Question: Very quick question here guys.
I need to change the names of
- - -

They are inside meta_key and inside wpto_postmeta
What code should i execute to change the name of those keys?
Thanks in advance.
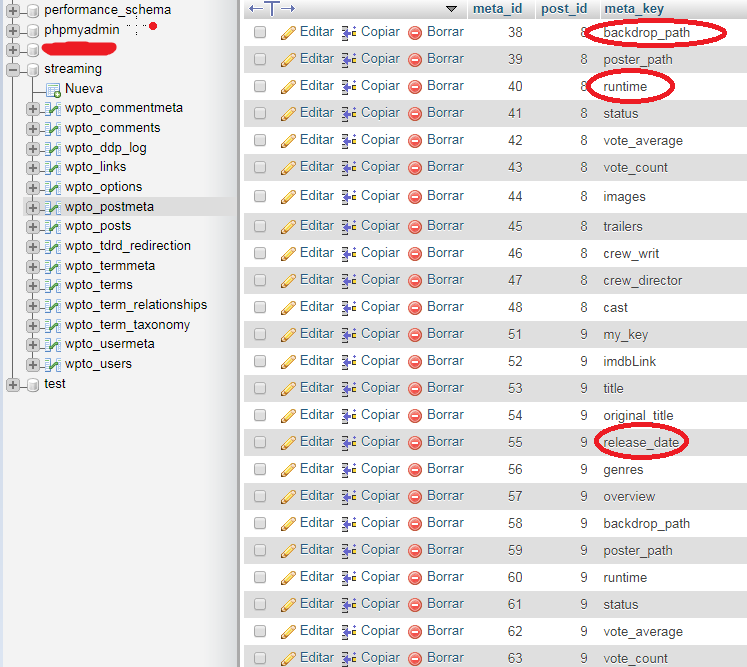
Answer: This is very basic SQL.
'''
UPDATE wpto_postmeta SET meta_key='field_backdrop' WHERE meta_key='backdrop_path'
'''
(Repeat as needed for the others.)